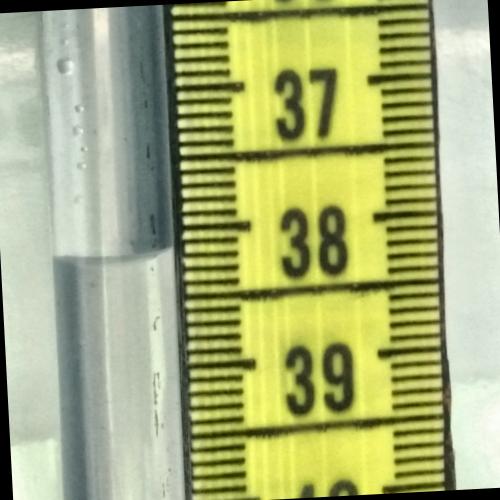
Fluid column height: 38.2 cm